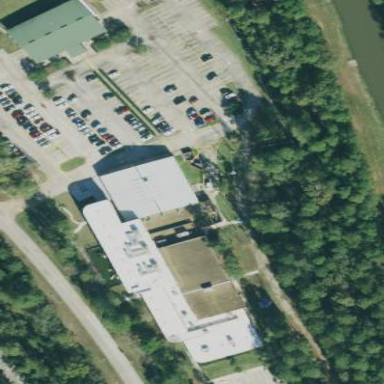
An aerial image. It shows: Commercial building.